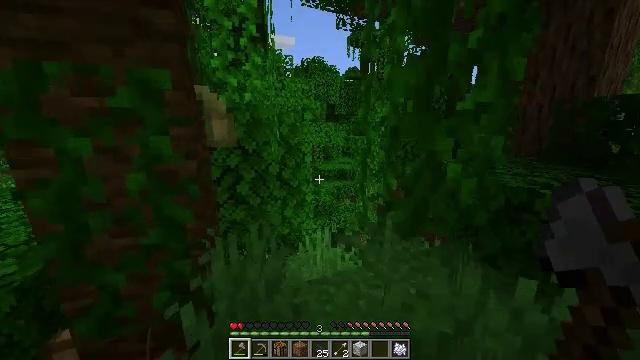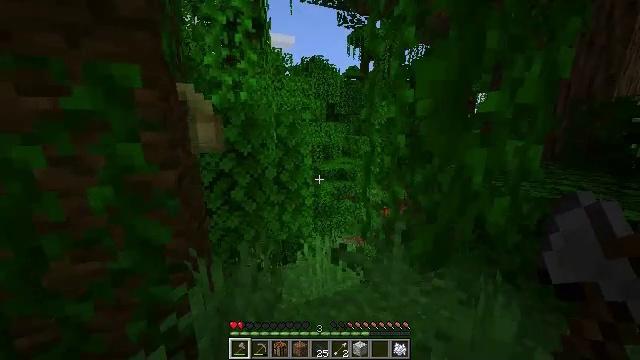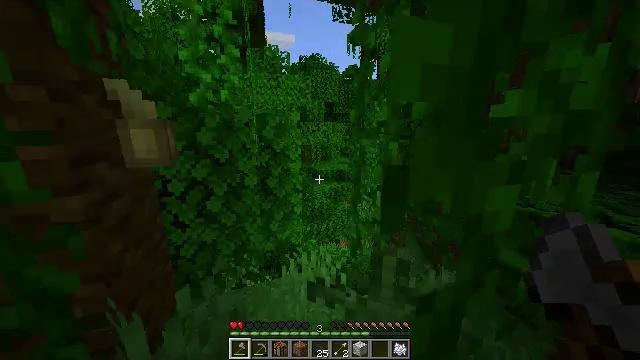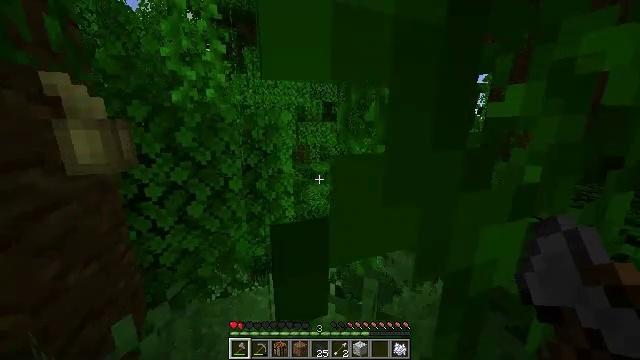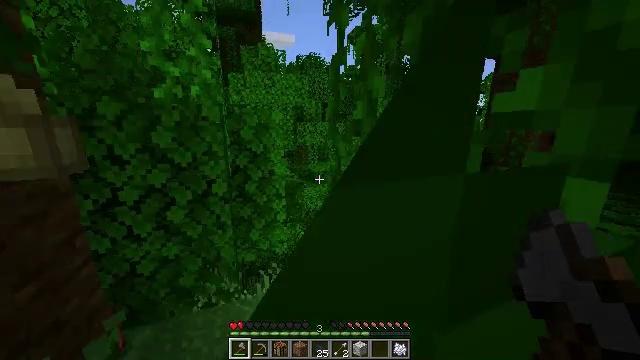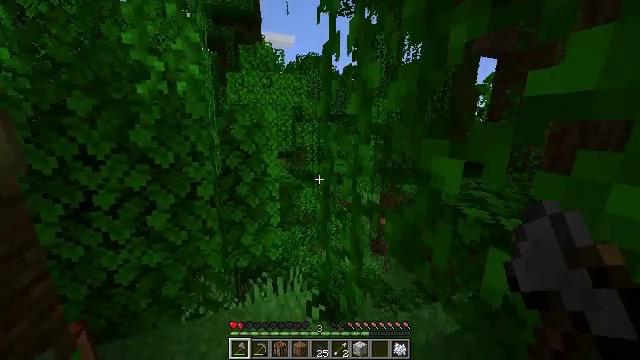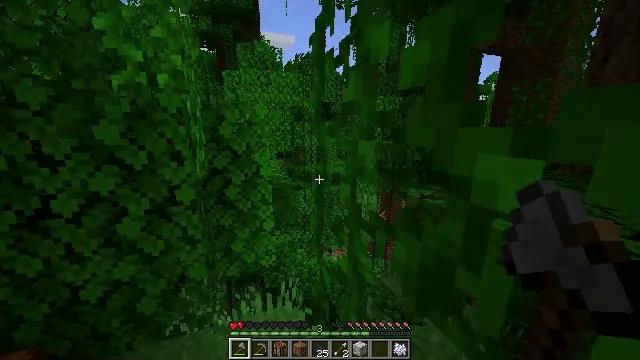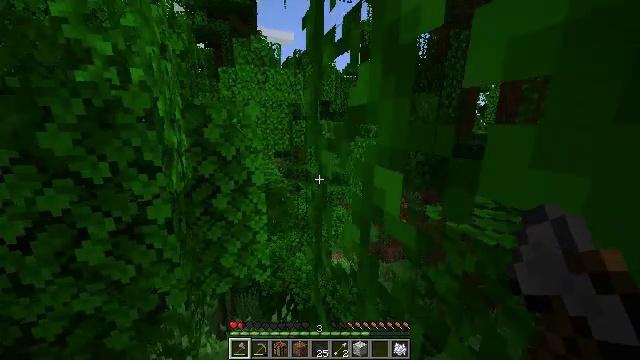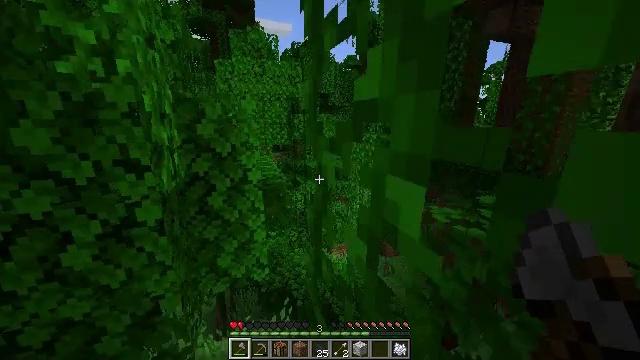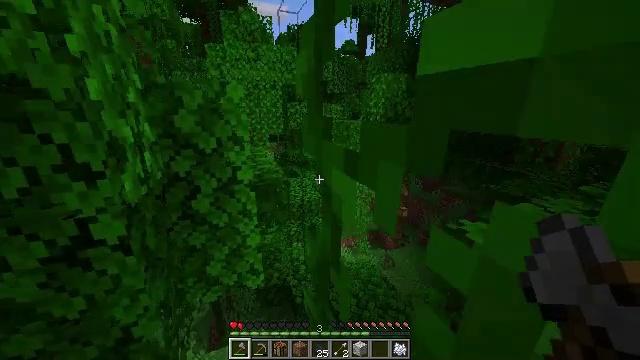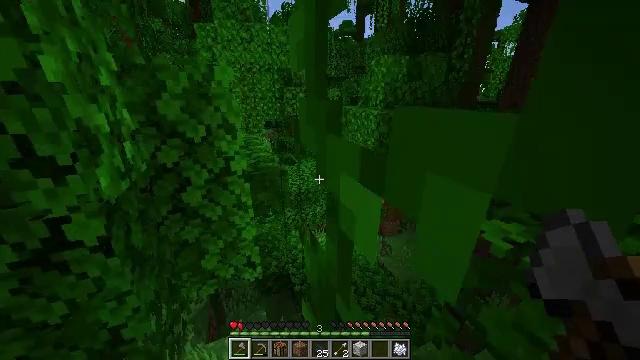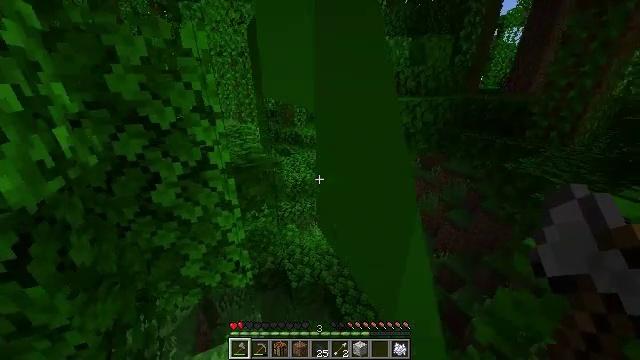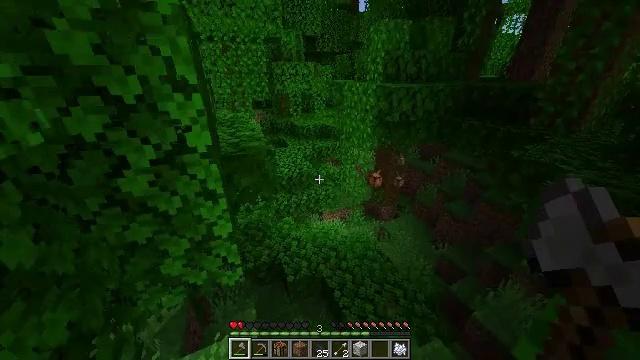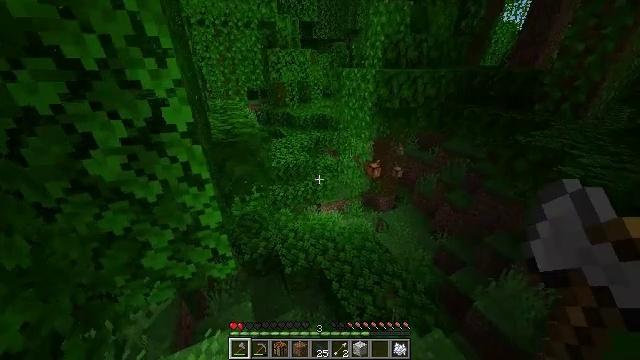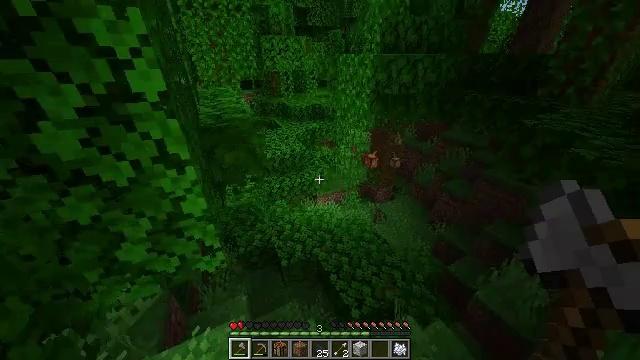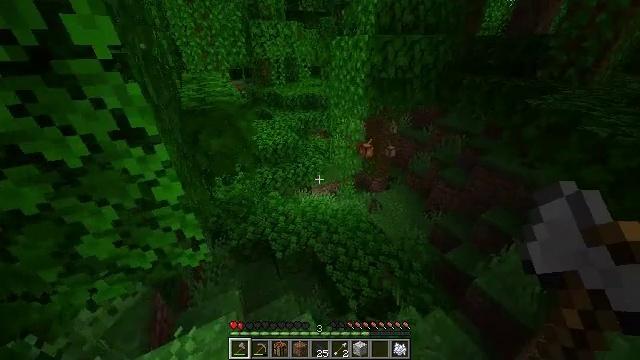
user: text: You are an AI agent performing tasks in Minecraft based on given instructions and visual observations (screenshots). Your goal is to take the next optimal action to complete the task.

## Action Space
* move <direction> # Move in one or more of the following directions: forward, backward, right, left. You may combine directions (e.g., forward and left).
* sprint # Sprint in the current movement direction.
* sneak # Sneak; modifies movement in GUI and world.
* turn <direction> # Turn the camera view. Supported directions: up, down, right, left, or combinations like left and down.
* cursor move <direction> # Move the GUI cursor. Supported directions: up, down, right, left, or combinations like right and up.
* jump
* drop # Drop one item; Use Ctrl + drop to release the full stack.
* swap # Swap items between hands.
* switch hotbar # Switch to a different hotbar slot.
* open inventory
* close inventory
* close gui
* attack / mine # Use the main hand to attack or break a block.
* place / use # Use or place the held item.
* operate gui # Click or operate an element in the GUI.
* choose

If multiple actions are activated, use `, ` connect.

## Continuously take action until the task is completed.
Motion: motion action
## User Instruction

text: Break the cocoa pod.
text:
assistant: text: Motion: move forward and move right, sprint
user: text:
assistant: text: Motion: move forward and move right, sprint
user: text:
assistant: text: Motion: move forward and move right, sprint
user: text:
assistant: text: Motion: move forward, sprint
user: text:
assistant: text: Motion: move forward, sprint
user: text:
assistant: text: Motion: move forward, sprint
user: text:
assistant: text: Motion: move forward, sprint
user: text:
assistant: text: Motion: move forward, sprint, turn down
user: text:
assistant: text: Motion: move forward, sprint, turn down
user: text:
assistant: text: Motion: move forward, sprint, turn down
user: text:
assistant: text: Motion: move forward, sprint, turn down
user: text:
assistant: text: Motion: move forward, sprint, turn down
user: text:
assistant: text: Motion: move forward, sprint, turn down
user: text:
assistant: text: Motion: move forward, sprint, turn right and down
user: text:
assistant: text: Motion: move forward and move right, sprint, turn right and down
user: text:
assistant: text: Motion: move forward and move right, sprint
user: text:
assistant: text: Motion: move forward and move right, sprint
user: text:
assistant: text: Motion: move forward and move right, sprint
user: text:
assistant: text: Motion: move forward and move right, sprint
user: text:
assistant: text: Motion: move forward and move right, sprint
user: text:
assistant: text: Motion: move forward and move right, sprint
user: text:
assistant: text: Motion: move forward and move right, sprint
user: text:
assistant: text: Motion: move forward and move right, sprint
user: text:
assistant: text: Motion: move forward and move right, sprint
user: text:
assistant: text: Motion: move forward, sprint
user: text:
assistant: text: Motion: move forward, sprint
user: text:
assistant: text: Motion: move forward, sprint
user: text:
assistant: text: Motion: move forward, sprint
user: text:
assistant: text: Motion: move forward, sprint
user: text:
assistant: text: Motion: move forward, sprint, turn up